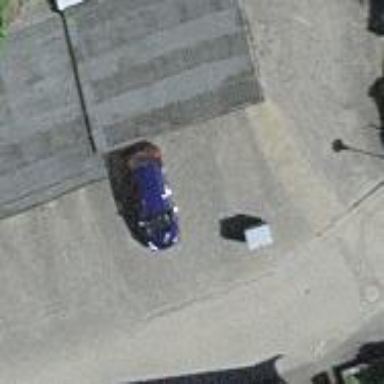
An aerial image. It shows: Garage.